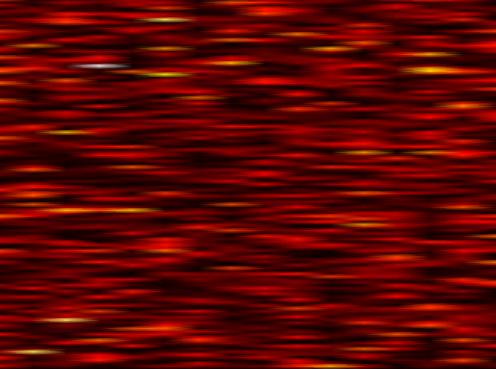
Label: FOFDM